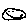
Label: smiley face